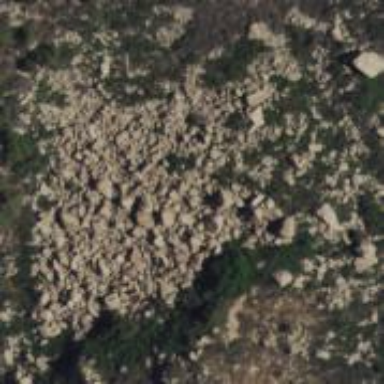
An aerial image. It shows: Natural scree.